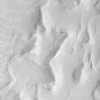
Atmospheric dust classification: not_dusty